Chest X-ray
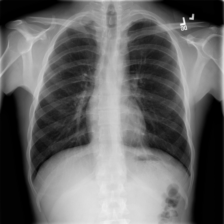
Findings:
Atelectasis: negative
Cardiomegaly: negative
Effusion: negative
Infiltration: negative
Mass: negative
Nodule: negative
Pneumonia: negative
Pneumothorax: negative
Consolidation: negative
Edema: negative
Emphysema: negative
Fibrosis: negative
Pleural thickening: negative
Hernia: negative